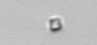
Label: Chaetoceros_tenuissimus